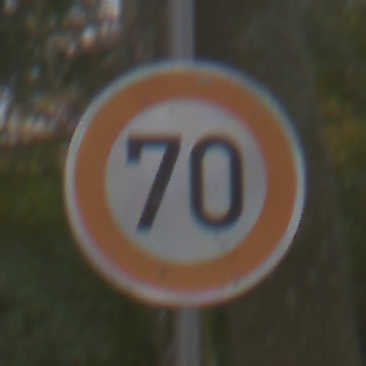
Verkehrszeichen: Geschwindigkeit70
Umgebung: Outdoor, Nature
Tageszeit: Midday
Wetter: Overcast
Licht: Natural
Jahreszeit: Autumn
Kontrast: LowContrast